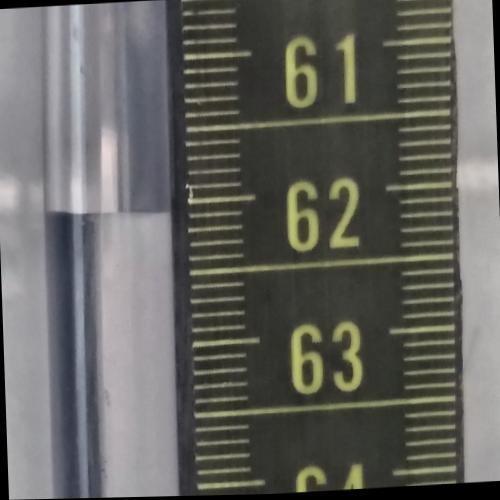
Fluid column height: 62.1 cm